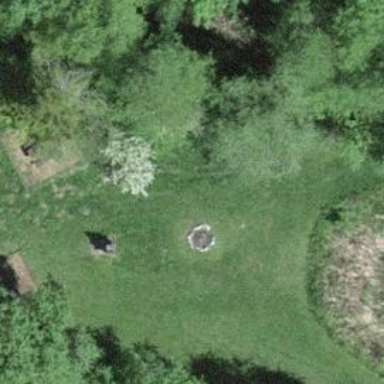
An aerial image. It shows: BBQ amenity.